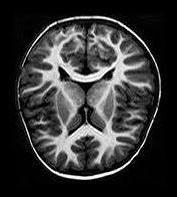
Label: notumor